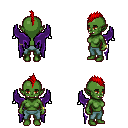
a pixel art fantasy rpg character, female body template, orc, green skin, purple wings, teal pants, red mohawk hairstyle, bracelets, four views (front, back, left, right), 2x2 character sprite sheet, small pixel art, hard edges, no anti-aliasing